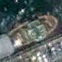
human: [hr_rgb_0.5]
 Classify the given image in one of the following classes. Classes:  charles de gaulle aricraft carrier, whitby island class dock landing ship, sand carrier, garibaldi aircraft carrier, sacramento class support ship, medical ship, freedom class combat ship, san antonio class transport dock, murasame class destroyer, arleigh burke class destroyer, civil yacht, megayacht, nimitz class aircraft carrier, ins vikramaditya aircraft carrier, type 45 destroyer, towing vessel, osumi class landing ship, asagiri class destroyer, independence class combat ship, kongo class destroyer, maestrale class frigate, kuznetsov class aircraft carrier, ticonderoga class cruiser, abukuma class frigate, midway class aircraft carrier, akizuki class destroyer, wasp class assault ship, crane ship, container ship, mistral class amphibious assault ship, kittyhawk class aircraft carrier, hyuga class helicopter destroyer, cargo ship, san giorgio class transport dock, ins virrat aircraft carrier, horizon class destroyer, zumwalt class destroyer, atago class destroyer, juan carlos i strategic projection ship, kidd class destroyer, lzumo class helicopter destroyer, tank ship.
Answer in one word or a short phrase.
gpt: Towing vessel